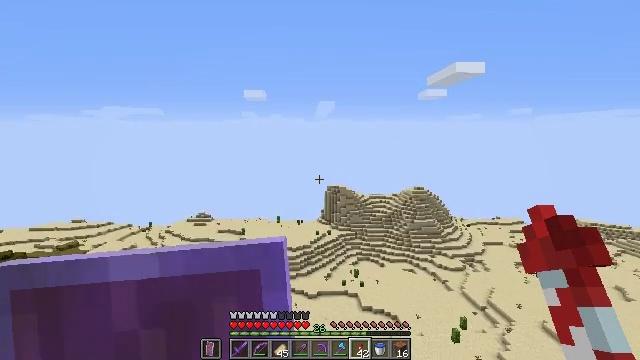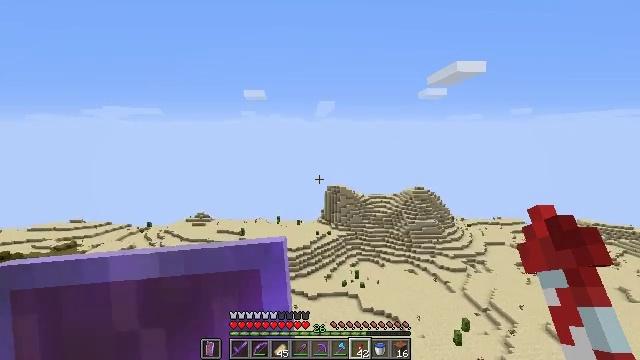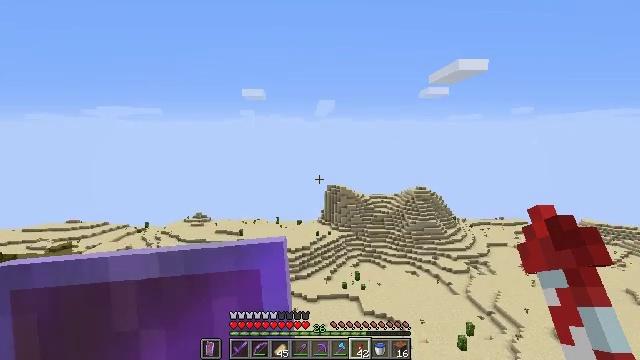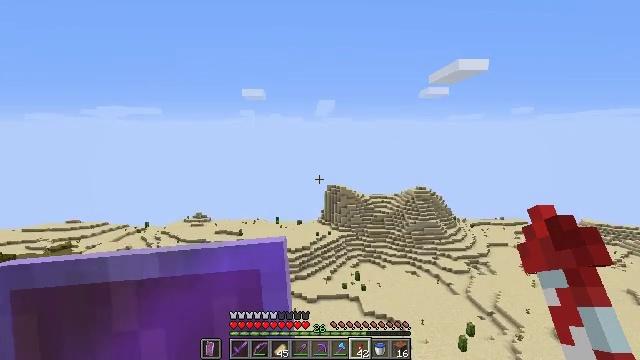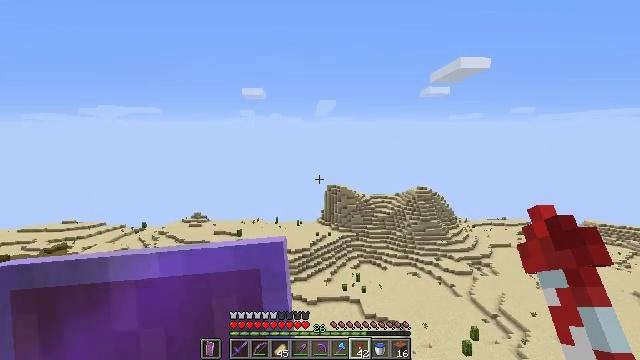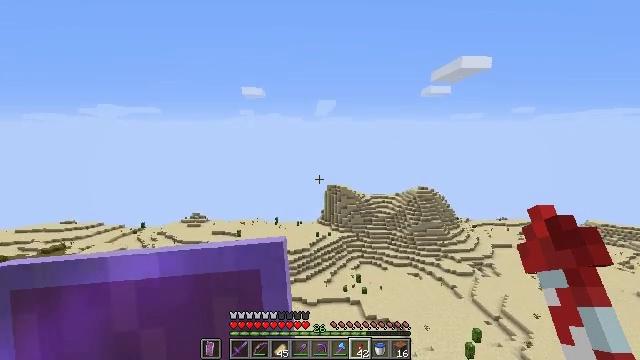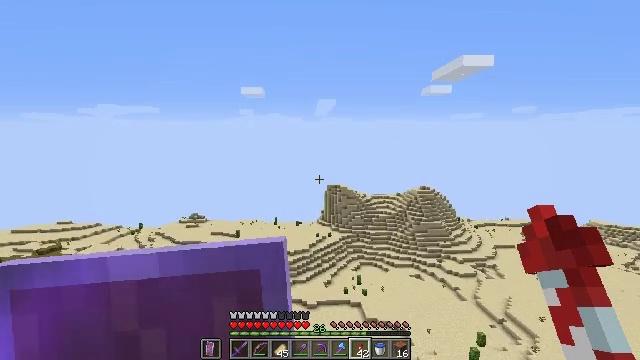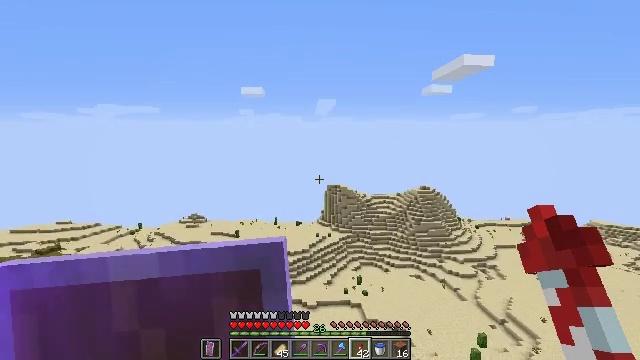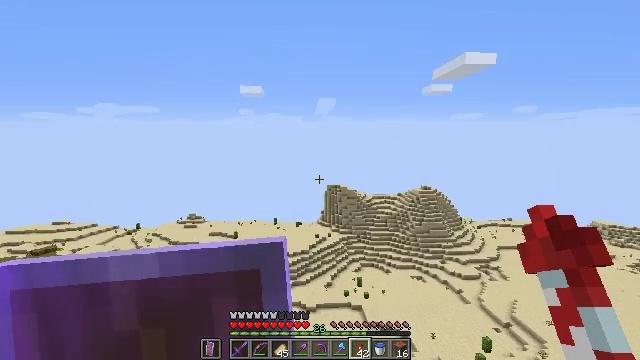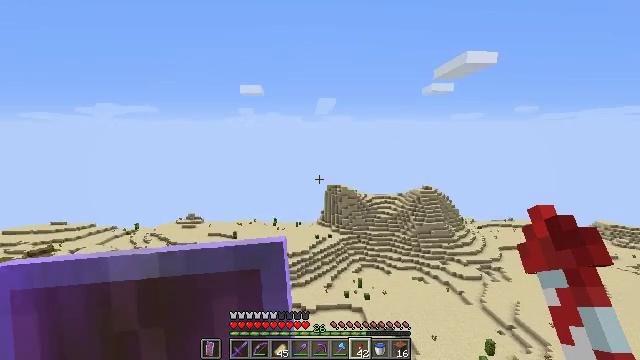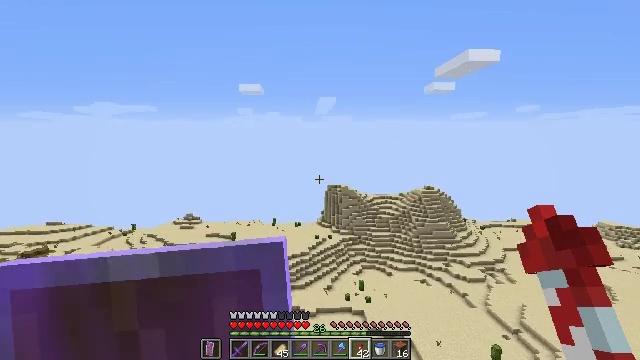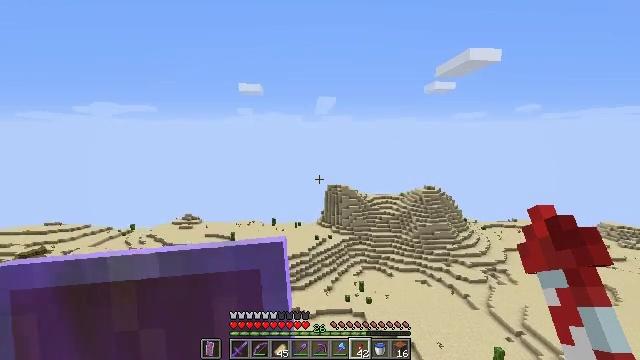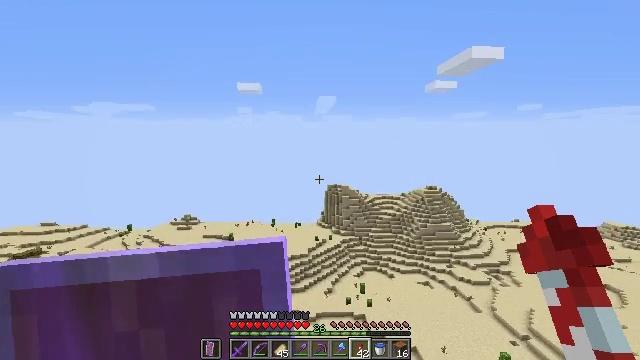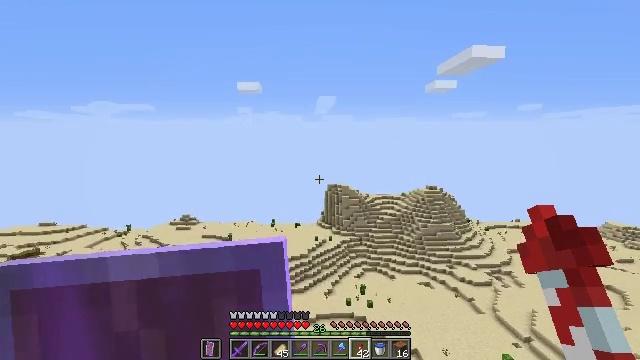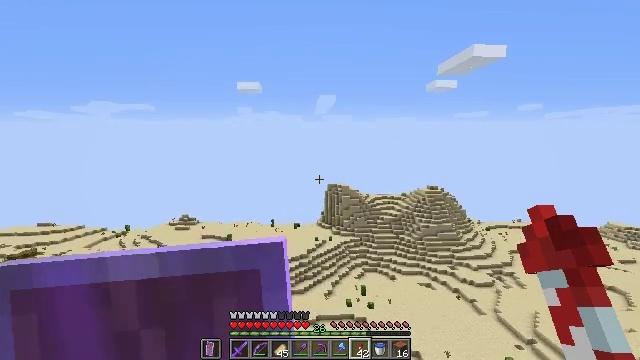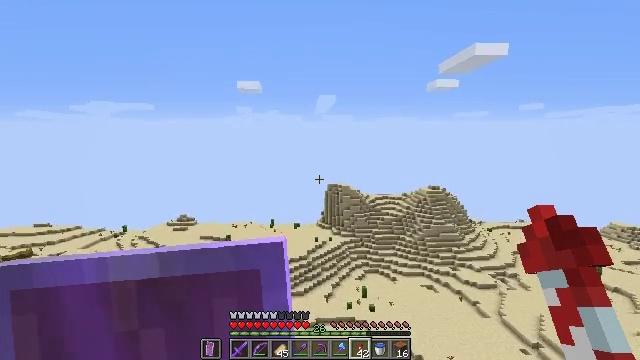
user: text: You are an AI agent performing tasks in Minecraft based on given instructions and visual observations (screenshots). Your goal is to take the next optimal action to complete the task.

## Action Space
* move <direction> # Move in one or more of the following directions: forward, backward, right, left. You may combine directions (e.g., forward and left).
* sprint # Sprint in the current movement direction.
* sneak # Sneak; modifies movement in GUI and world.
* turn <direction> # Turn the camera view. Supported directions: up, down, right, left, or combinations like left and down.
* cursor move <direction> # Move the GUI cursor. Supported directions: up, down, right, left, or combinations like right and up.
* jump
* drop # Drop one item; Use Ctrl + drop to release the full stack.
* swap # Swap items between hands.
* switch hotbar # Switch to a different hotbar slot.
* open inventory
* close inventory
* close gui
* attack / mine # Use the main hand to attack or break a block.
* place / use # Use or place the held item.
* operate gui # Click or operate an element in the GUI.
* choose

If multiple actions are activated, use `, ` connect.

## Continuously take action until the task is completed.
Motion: motion action
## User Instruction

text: drop acacia leaves
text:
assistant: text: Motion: no_op
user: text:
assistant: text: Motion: no_op
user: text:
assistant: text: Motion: no_op
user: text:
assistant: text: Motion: no_op
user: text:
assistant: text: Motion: no_op
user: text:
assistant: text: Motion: no_op
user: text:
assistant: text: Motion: no_op
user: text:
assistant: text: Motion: no_op
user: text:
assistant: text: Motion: no_op
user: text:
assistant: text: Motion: no_op
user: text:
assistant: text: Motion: no_op
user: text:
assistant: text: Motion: no_op
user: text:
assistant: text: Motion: no_op
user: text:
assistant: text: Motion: no_op
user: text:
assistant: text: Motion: no_op
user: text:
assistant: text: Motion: no_op
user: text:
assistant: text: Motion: no_op
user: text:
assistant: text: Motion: no_op
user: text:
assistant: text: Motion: no_op
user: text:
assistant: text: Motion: turn right and up
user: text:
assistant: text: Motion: turn right and up
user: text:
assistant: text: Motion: turn right
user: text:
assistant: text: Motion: turn right
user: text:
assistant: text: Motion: no_op
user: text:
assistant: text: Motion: no_op
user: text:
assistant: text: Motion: no_op
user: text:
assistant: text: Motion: no_op
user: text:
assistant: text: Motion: no_op
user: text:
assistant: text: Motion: no_op
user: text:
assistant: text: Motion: no_op